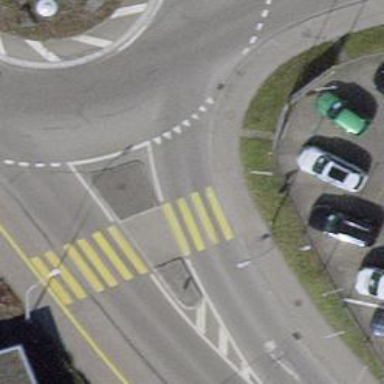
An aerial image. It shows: Footway with asphalt surface featuring zebra crossing.